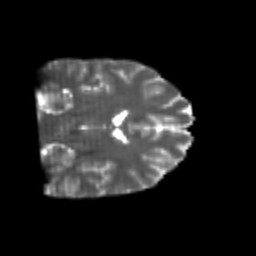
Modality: T2w
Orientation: coronal
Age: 26
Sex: female
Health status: healthy
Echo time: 0.074 s